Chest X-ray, AP view. Patient: 22 years old, sex M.
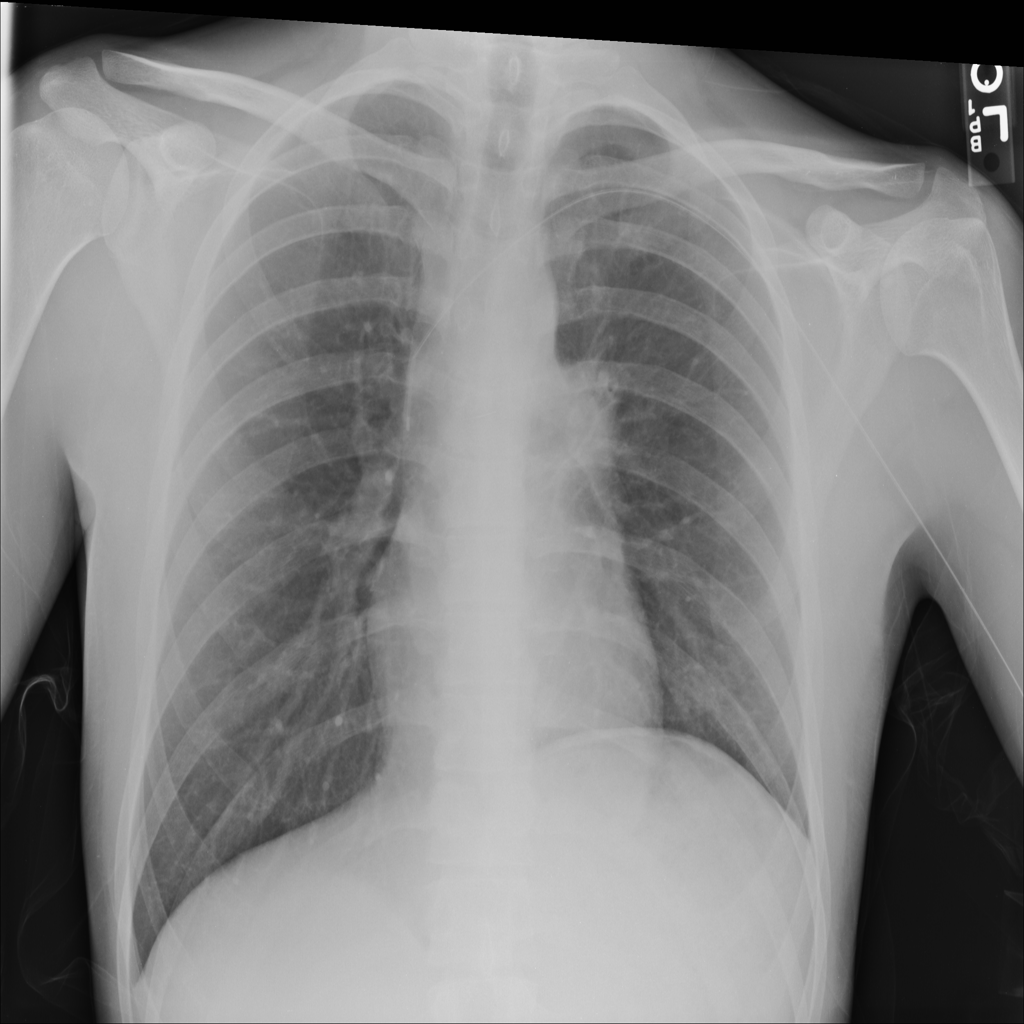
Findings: No Finding